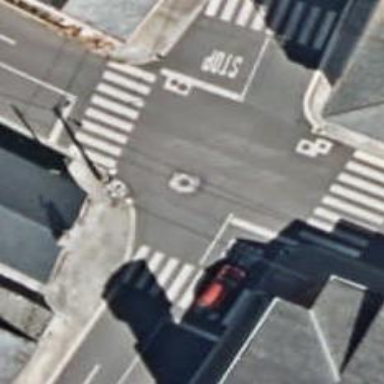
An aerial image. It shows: Road with stop sign.